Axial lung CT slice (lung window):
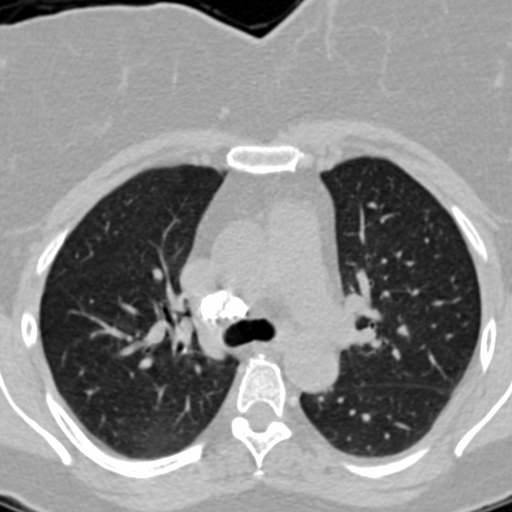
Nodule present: no